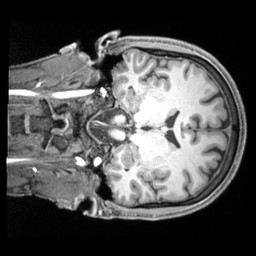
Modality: T1w
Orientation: coronal
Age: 32
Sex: male
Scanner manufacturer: siemens
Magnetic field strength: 3 T
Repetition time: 2.2 s
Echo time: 0.00218 s